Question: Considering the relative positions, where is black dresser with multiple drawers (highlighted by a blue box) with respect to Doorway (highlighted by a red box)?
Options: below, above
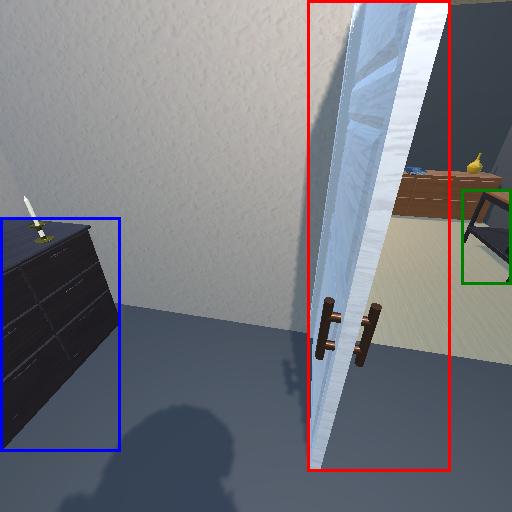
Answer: below